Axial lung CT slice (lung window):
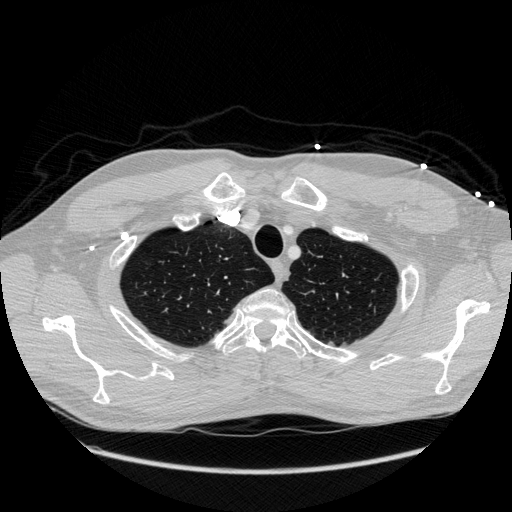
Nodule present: no